【题型】解答题　【知识点】平面几何　【难度】easy
如图，已知 $AD$ 是 $\odot O$ 的直径，$BC$ 是 $\odot O$ 的弦，$AD$ 与 $BC$ 相交于点 $E$，$BE=CE$，$BC=16$，$OD=10$。

\vspace{0.5cm}

\noindent (1) 求弦 $BC$ 的弦心距的长；

\noindent (2) 填空：联结 $OB$、$OC$，设 $\overrightarrow{OB}=\vec{a}, \overrightarrow{OC}=\vec{b}$，那么 $\overrightarrow{OD}=$ \underline{\hspace{3cm}}．（用向量 $\vec{a}$、$\vec{b}$ 表示）
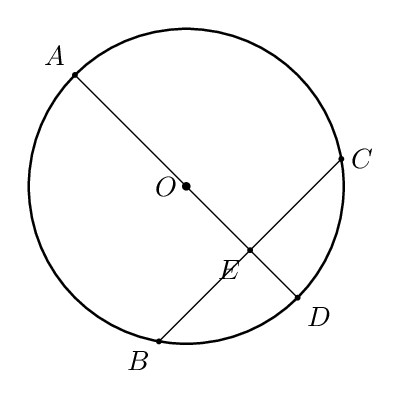
【解答】

\noindent \textbf{【答案】}
(1) $6$
(2) $\dfrac{5}{6}\vec{a}+\dfrac{5}{6}\vec{b}$

\vspace{0.2cm}
\noindent \textbf{【详解】}
(1) 解：连接$OB$，
$\because AD$是$\odot O$的直径，$BC$是$\odot O$的弦，$BE=CE$，$BC=16$，
$\therefore BE=\dfrac{1}{2}BC=8$，$AD\perp BC$，
在$\text{Rt}\triangle OBE$中，$OB=OC=10$，
$\therefore OE=\sqrt{OB^2-BE^2}=\sqrt{10^2-8^2}=6$，
即弦$BC$的弦心距的长为$6$；

(2) 解：延长$OD$至$H$，使$DH=2$，则$OH=OD+DH=12$，
$\therefore OE=EH=6$，又$BE=CE$，
$\therefore$四边形$OBHC$是平行四边形，
$\therefore OC\parallel BH$，
$\because \overrightarrow{OB}=\vec{a}$，$\overrightarrow{OC}=\vec{b}$，
$\therefore \overrightarrow{BH}=\overrightarrow{OC}=\vec{b}$，
$\therefore \overrightarrow{OH}=\overrightarrow{OB}+\overrightarrow{BH}=\vec{a}+\vec{b}$，
$\because \dfrac{OD}{OH}=\dfrac{10}{12}=\dfrac{5}{6}$，
$\therefore OD=\dfrac{5}{6}OH$，
$\therefore \overrightarrow{OD}=\dfrac{5}{6}\overrightarrow{OH}=\dfrac{5}{6}(\vec{a}+\vec{b})=\dfrac{5}{6}\vec{a}+\dfrac{5}{6}\vec{b}$，
故答案为：$\dfrac{5}{6}\vec{a}+\dfrac{5}{6}\vec{b}$．

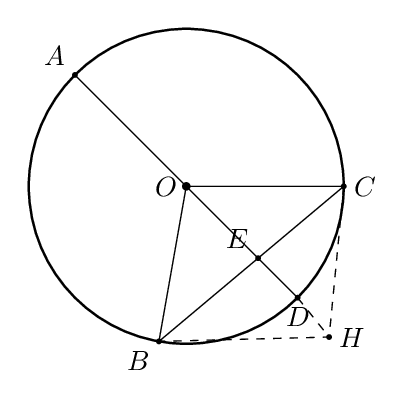